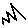
Label: zigzag